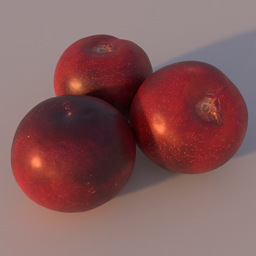
Label: nature